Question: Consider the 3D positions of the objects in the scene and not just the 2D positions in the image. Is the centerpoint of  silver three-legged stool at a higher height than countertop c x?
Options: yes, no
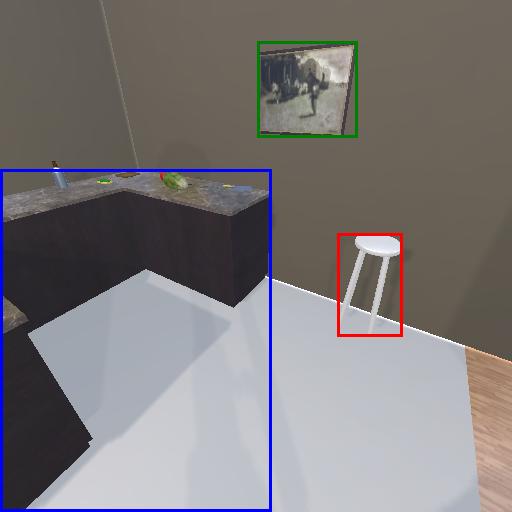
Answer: yes